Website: slack
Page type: billing-address
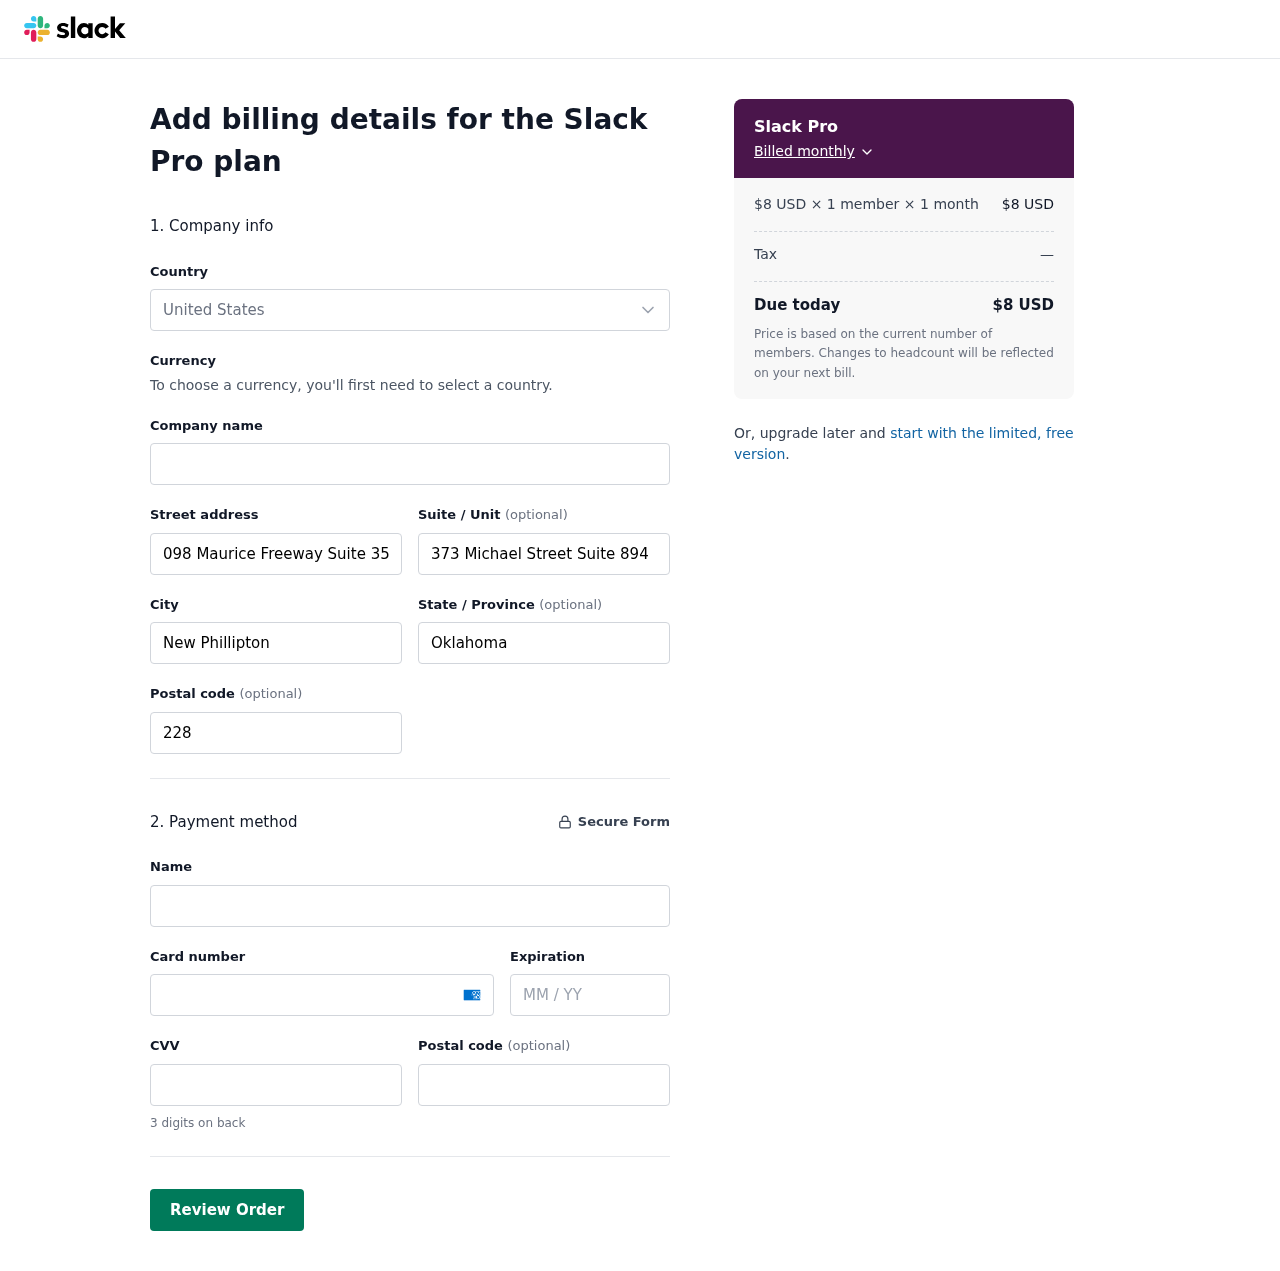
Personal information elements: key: PII_CARD_CVV
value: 4970
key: PII_CARD_EXPIRY
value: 08/27
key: PII_CARD_NUMBER
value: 3425 8444 6579 260
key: PII_CITY
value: New Phillipton
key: PII_COUNTRY
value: United States
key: PII_FULLNAME
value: Michelle Graham
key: PII_POSTCODE
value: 22893
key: PII_POSTCODE2
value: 69652
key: PII_STATE
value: Oklahoma
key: PII_STREET
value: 098 Maurice Freeway Suite 357
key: PII_STREET2
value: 373 Michael Street Suite 894
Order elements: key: ORDER_PLAN_PRICE
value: $8 USD
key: ORDER_NUM_MEMBERS
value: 1 member
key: ORDER_NUM_MONTHS
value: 1 month
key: ORDER_SUBTOTAL
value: $8 USD
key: ORDER_TAX
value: —
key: ORDER_TOTAL
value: $8 USD